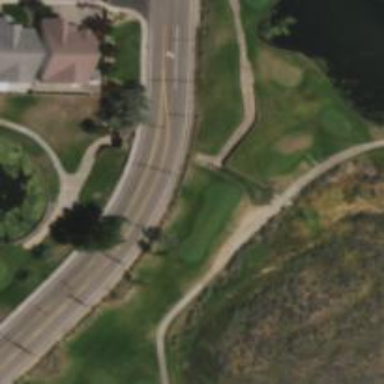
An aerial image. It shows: Golf cartpath that is also road path.